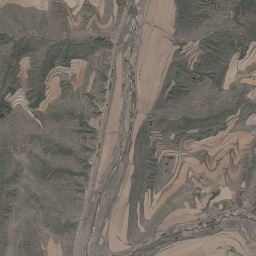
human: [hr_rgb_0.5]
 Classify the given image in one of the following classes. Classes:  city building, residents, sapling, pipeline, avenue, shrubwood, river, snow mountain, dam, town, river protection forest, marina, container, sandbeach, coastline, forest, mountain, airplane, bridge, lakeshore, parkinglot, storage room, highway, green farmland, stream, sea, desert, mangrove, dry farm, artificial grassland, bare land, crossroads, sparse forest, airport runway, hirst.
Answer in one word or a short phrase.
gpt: mountain